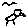
Label: bird